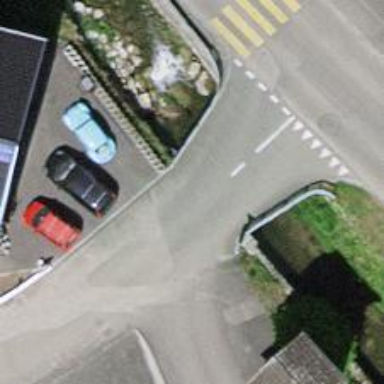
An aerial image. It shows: Residential road with bridge.